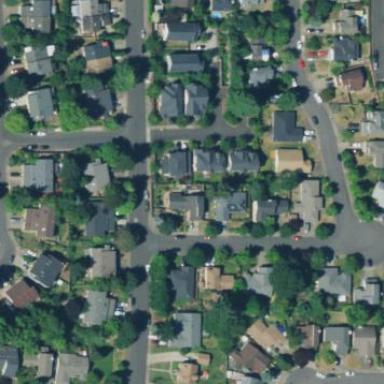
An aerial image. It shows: Single-family residential area.